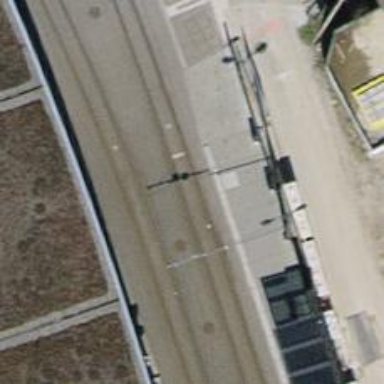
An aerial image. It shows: Tram stop with public transport stop position for trams.